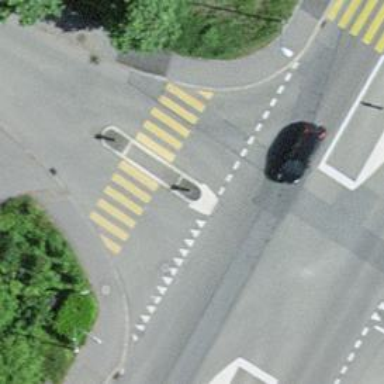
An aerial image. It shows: Zebra crossing with island.